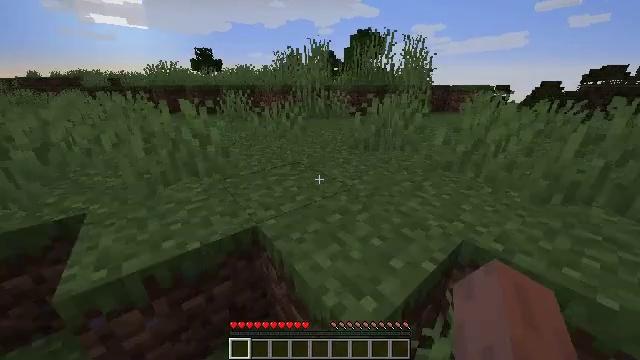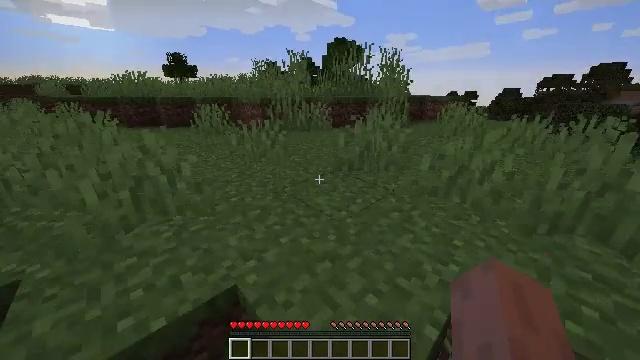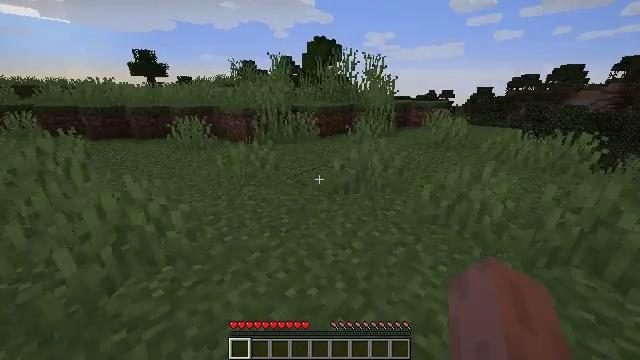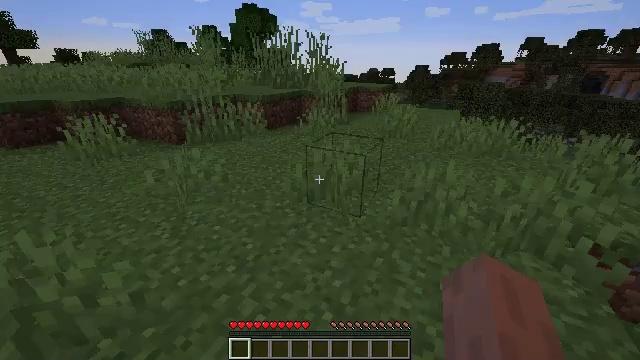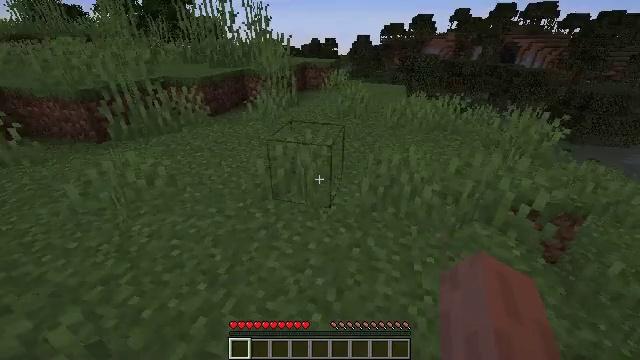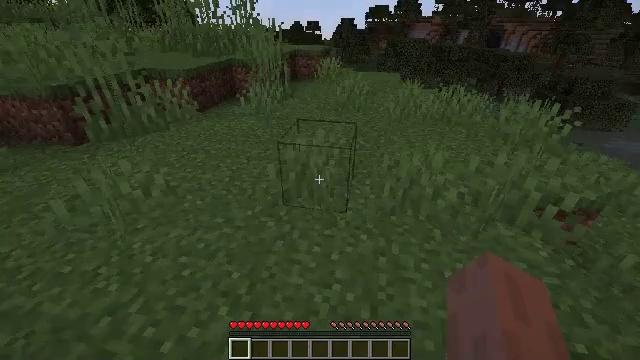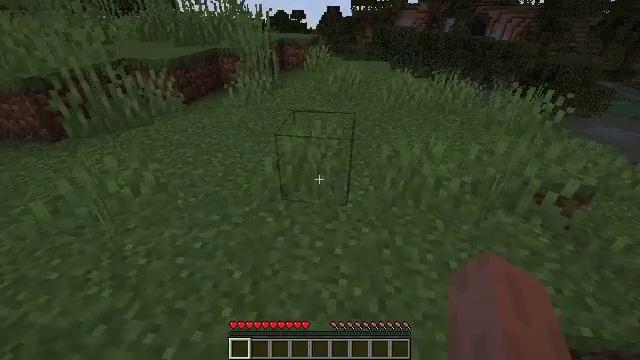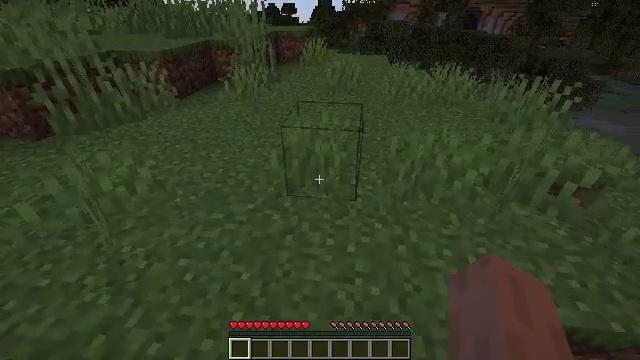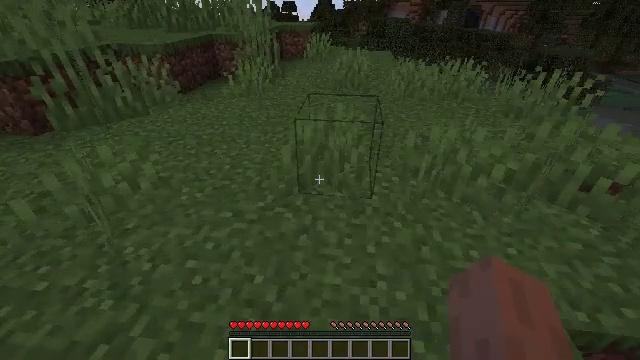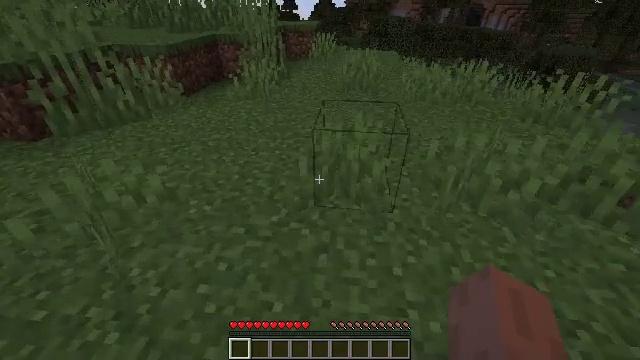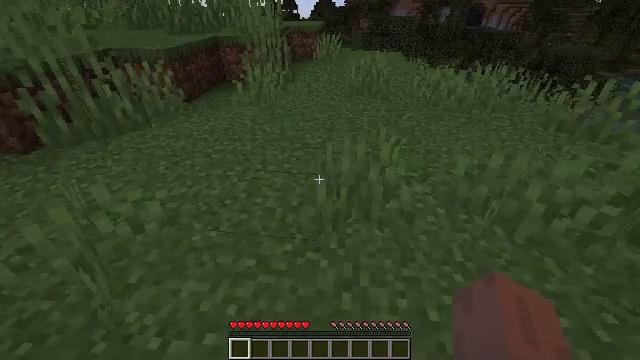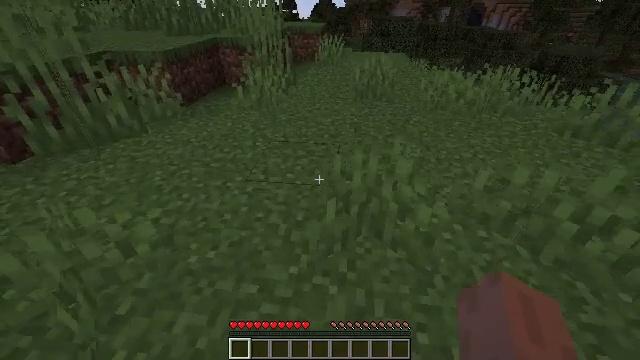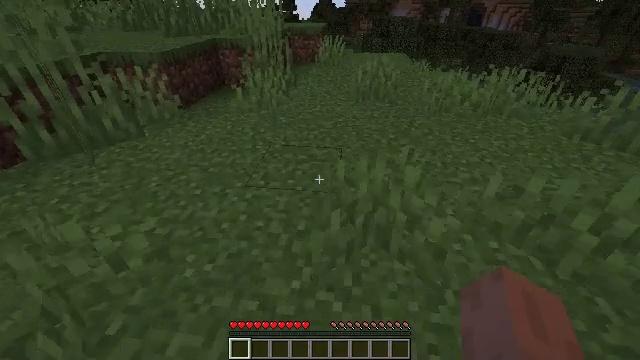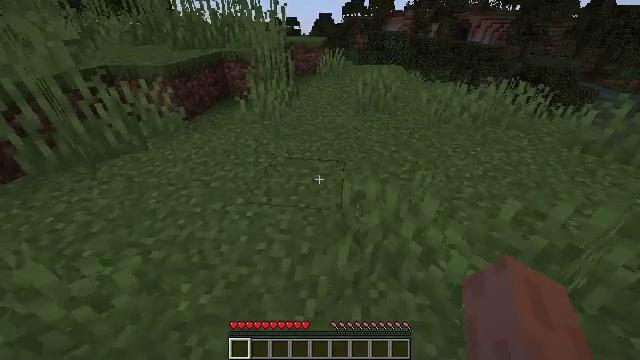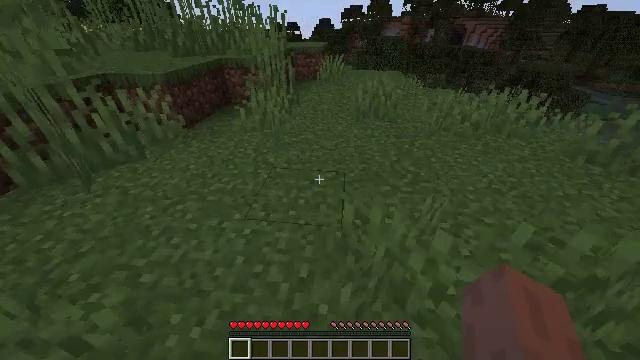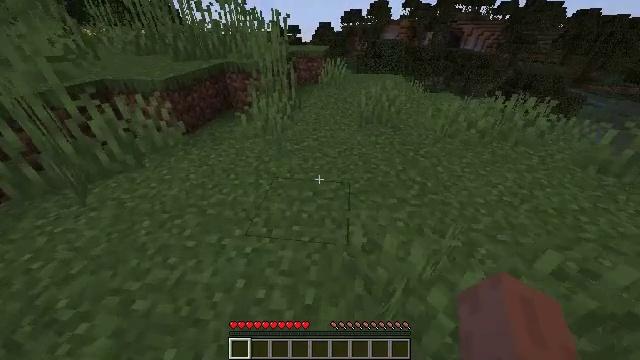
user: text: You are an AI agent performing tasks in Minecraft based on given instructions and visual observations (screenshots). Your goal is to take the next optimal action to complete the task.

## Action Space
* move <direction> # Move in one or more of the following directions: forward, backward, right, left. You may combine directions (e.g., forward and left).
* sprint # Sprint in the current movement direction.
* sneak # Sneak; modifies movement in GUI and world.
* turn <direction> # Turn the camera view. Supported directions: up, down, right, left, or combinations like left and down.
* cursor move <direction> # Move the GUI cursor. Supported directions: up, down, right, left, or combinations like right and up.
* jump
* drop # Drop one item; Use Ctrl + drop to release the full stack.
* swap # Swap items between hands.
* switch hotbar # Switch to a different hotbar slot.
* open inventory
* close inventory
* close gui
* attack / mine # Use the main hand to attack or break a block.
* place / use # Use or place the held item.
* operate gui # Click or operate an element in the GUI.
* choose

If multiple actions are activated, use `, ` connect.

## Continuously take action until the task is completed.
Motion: motion action
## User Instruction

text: Gather grass by holding the left mouse button.
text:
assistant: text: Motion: move forward, turn right and up, attack / mine, jump
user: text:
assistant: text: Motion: move forward, turn right, attack / mine, jump
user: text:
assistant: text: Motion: move forward, turn right and down, attack / mine, jump
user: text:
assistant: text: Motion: move forward, turn right and down, attack / mine, jump
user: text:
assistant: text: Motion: move forward, turn right and down, attack / mine, jump
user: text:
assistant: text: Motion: move forward, turn right and down, attack / mine, jump
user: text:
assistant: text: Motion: move forward, turn right, attack / mine
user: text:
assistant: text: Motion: move forward, attack / mine
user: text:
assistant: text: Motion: move forward, attack / mine
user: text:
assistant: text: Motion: move forward, attack / mine
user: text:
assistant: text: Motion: move forward, attack / mine
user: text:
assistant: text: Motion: move forward, sprint, attack / mine
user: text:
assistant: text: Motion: move forward, sprint, attack / mine
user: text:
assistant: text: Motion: move forward, sprint, attack / mine
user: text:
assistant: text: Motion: move forward and move left, sprint, attack / mine
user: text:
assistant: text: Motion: move forward and move left, sprint, attack / mine
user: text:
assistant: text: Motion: move forward and move left, sprint, attack / mine
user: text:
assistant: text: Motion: move forward and move left, sprint, attack / mine
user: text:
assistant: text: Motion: move forward and move left, sprint, attack / mine
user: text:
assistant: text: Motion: move forward and move left, turn right, attack / mine
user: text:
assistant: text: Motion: move forward and move left, turn right and down, attack / mine
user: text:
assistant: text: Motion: move forward and move left, attack / mine
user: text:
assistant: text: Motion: move forward and move left, attack / mine
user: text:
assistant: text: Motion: move forward and move left, sprint, attack / mine
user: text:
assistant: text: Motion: move forward and move left, sprint, attack / mine
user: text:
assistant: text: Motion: move forward and move left, sprint, attack / mine
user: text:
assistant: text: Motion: move forward and move left, sprint, attack / mine
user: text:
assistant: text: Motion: move forward and move left, sprint, attack / mine
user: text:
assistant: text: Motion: move forward and move left, sprint, attack / mine
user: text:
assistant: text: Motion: move forward and move left, sprint, attack / mine